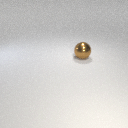
large brown metal sphere